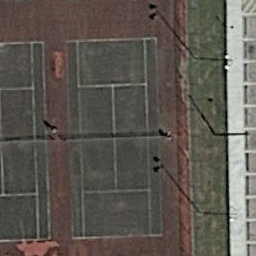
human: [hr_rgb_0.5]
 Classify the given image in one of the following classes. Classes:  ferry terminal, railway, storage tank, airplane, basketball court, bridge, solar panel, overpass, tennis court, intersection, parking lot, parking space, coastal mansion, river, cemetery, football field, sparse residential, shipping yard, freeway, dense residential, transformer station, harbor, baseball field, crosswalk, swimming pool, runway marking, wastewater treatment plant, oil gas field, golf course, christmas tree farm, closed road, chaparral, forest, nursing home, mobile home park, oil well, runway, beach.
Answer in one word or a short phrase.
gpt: tennis court